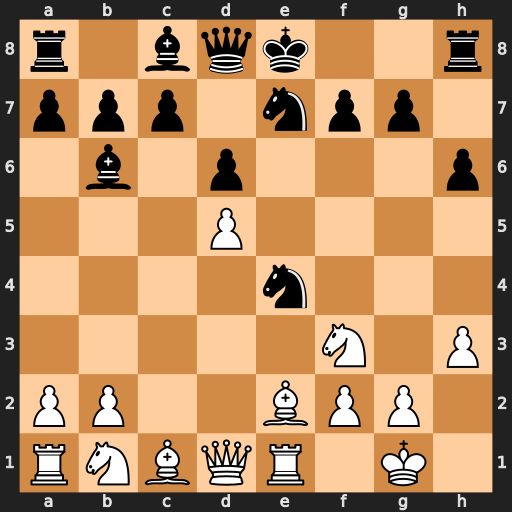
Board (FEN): r1bqk2r/ppp1npp1/1b1p3p/3P4/4n3/5N1P/PP2BPP1/RNBQR1K1
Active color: w
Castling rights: kq
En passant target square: -
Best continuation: Qa4+ Bd7 Qxe4